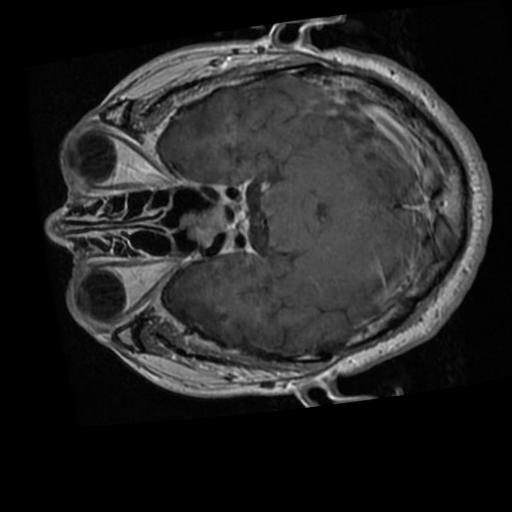
Label: brain_tumor